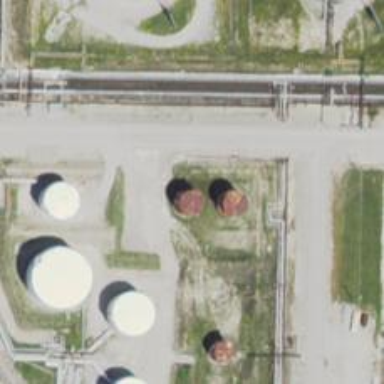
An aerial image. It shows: Storage tank that is man-made.